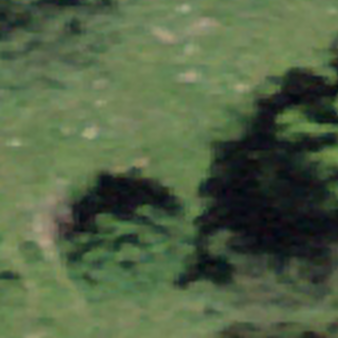
Label: other